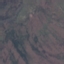
Land use / land cover class: HerbaceousVegetation